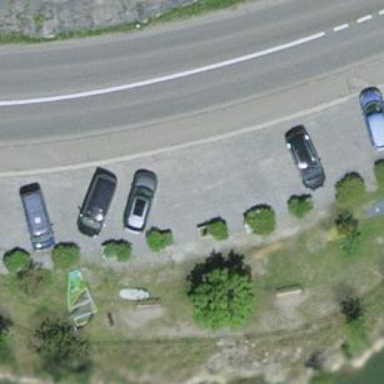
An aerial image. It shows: Street-side parking lot with asphalt surface.